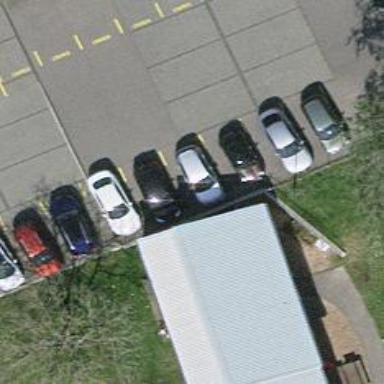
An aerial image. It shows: Parking aisle designated as service road.